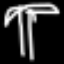
Label: palm tree